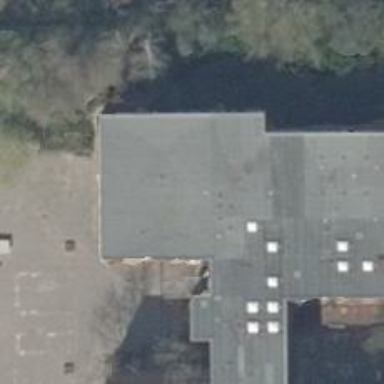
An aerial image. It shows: School.